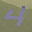
Label: 4